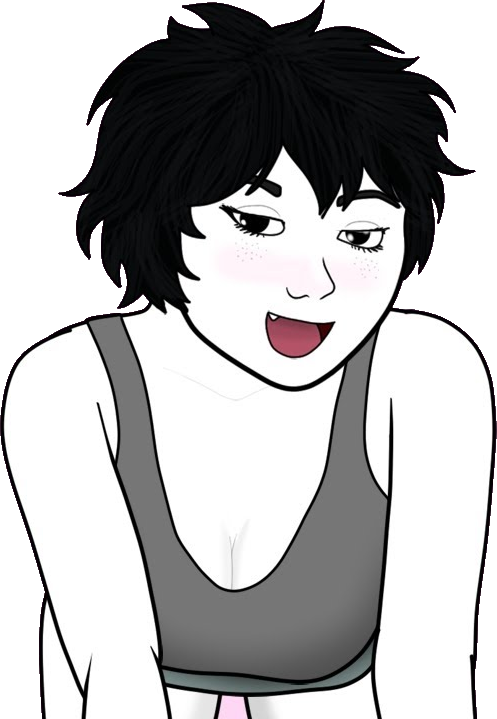
Label: 5_Tomboy